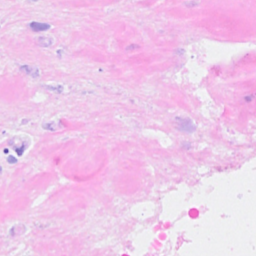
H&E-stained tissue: Breast